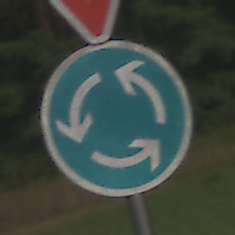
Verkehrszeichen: Kreisverkehr
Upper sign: VorfahrtGewaehren
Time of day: SunriseSunset
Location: Outdoor (Nature)
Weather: PartlyCloudy
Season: NotSpecified
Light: Natural